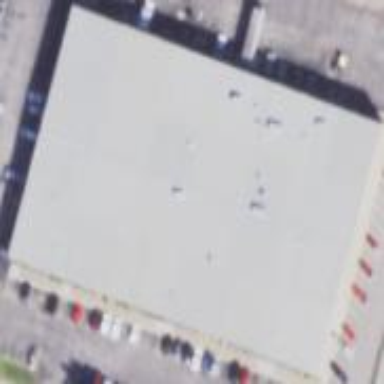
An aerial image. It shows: Warehouse.